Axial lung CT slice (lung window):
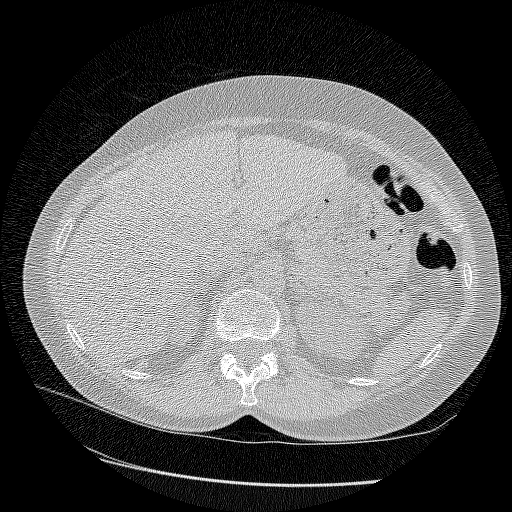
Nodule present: no